Question: Please note I am beginner with R.
I have merged two data frames with one common column with merge() method. I have obtained data frame like:
'''
x y1 y2
1 3 5
2 2 4
1 2 2
3 5 5
...
'''
etc.
i would like to plot such data frame with ggplot. What I have created (using documention of <URL> is
'''
ggplot(data = dat_c, aes(games, variance.x)) +
geom_point(aes(x = games, y = variance.x), legend= TRUE, xlab="X", ylab="Y", colour=alpha('red', 0.05)) +
geom_point(aes(x = games, y = variance.y), legend = TRUE, colour=alpha('blue', 0.05) )
'''
It works, NaNs do not disturb me because I get warning that they are ignored, which is fine. However I have two problems and I am not sure how to fix them:
1. my actual plot is located at the bottom-left corner, I would like to set max values for X and Y axis (in a dynamic manner, for example with highest value from data + 100 or something like this)
2. the legend is not displayed
3. the axis are not described
Here is how it looks hlike:

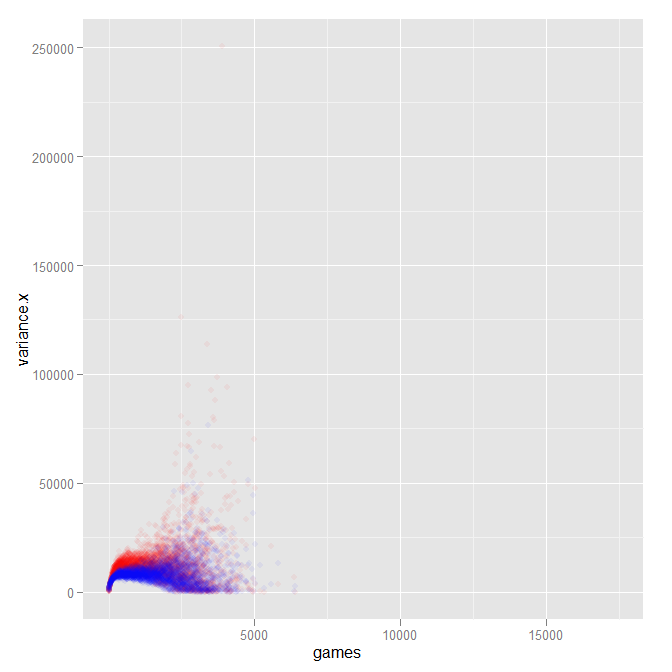
Answer: See also:
- <URL>
(these are the results of searching '[r] ggplot melt', although you might also have gotten there via '[r] ggplot legend' ...)
If you can, get a copy of the 'ggplot' book and read it from the beginning -- unfortunately the PDF of the draft is no longer available online, but the book is worth the investment.
1. You actually have some points with x and y values near the extremes of your plot. It's just hard to see them because they're nearly transparent (it will be a little easier to see them on a white background, i.e. try adding +theme_bw() to your ggplot call). You can use xlim and ylim if you want to restrict the range of the plot. (Try summary on your data and check out the Max values ...)
2. the best way to get the axes drawn is to follow the ggplot idiom of "melting" your data into a long-format data set with one column for the category (y1 vs y2) and another for the value, as follows:
---
'''
d <- data.frame(x=c(1,2,1,3),
y1=c(3,2,2,5),
y2=c(5,4,2,5))
library(ggplot2)
library(reshape2) ## for melt()
dm <- melt(d,id.var=1)
ggplot(data=dm,aes(x,value,colour=variable))+
geom_point(alpha=0.2)+
scale_colour_manual(values=c("red","blue"))+
labs(x="games",y="variance")
'''
(sorry for the slightly odd formatting)
I set the 'alpha' value a little higher because otherwise it would have been hard to see the points in the figure. I think the default colours (reddish and blue-ish) are OK, but I used 'scale_colour_manual' to get them the way you specified.

1. I'm not sure what you mean.